Interaction volume radius: 5 \u00c5
Interaction volume height: 20 \u00c5
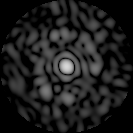
Disorder parameter: 0.8962